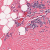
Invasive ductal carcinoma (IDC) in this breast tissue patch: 1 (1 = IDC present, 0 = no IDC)